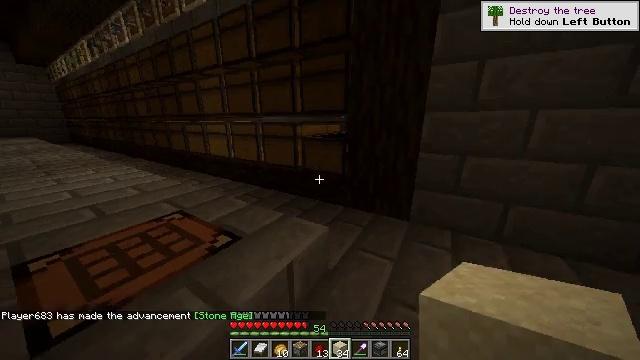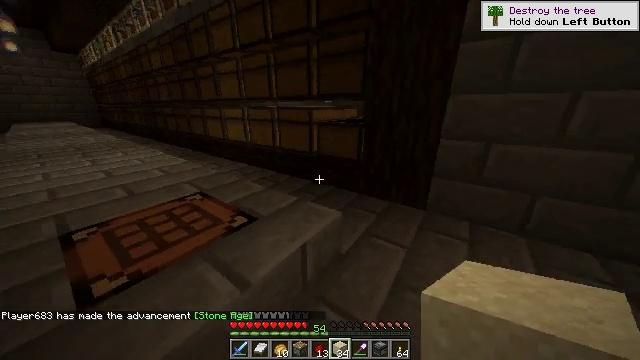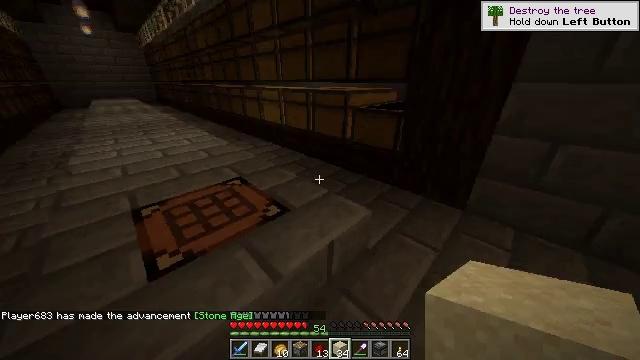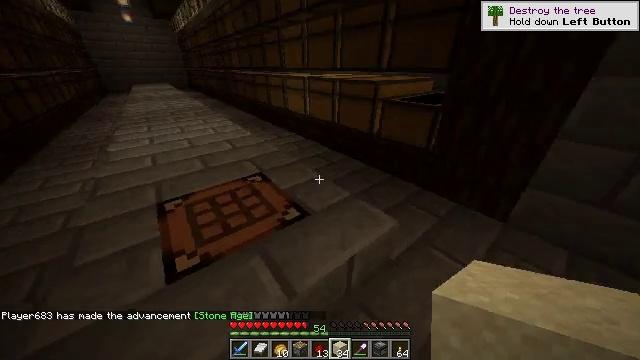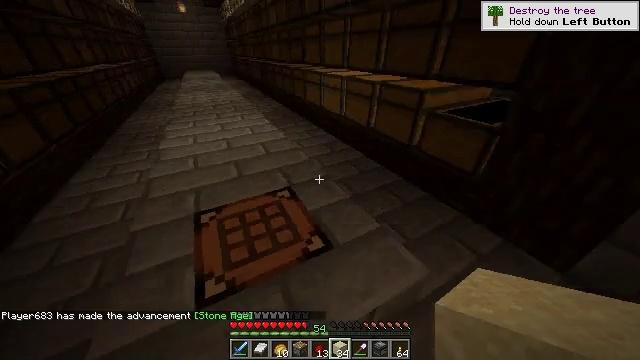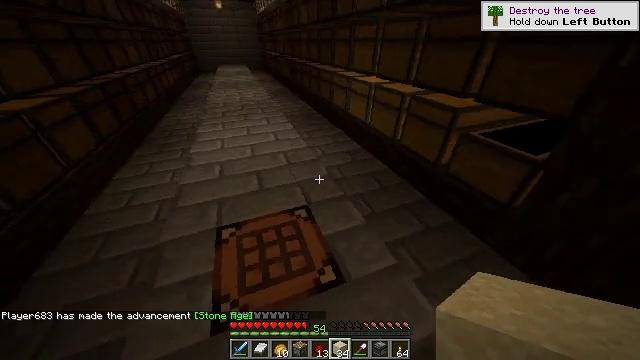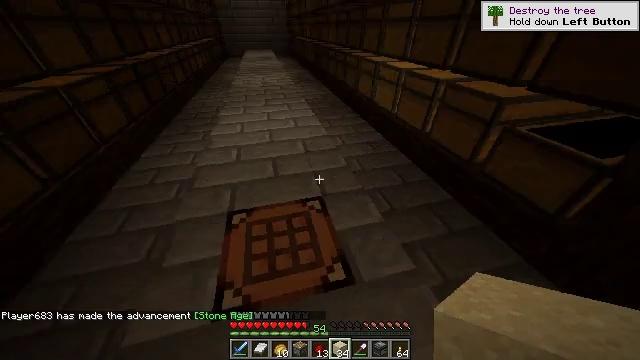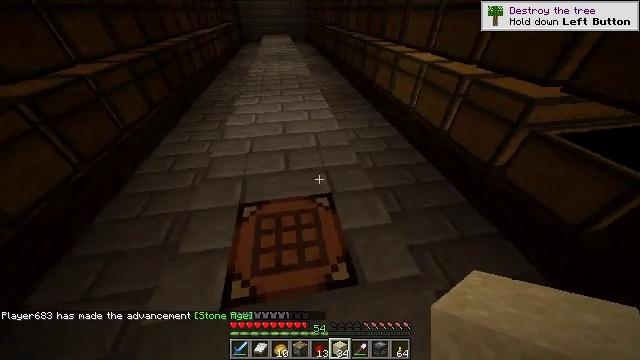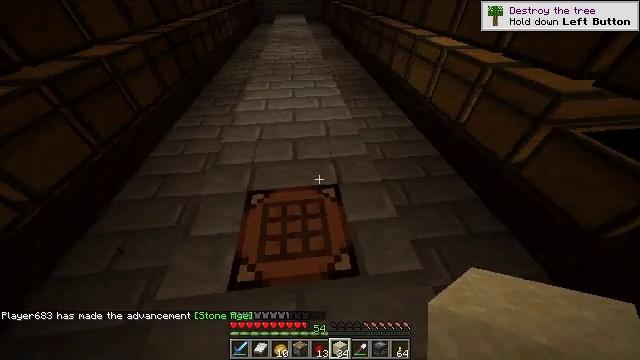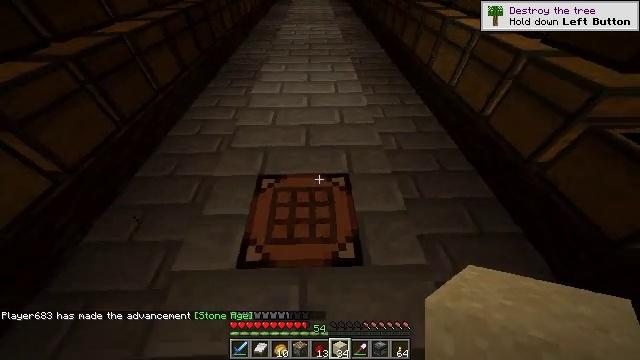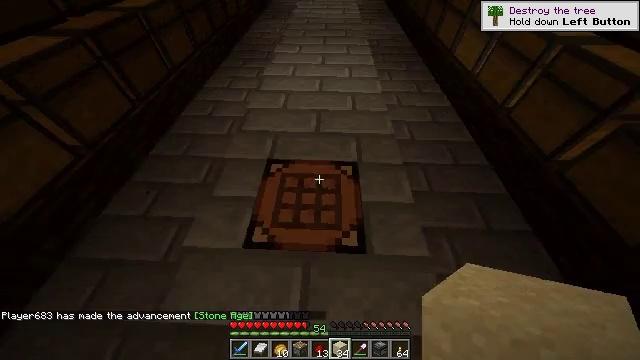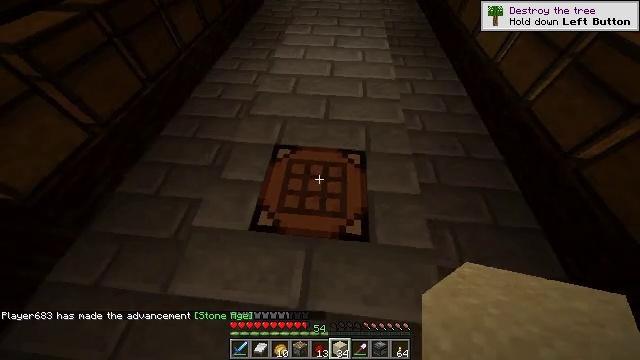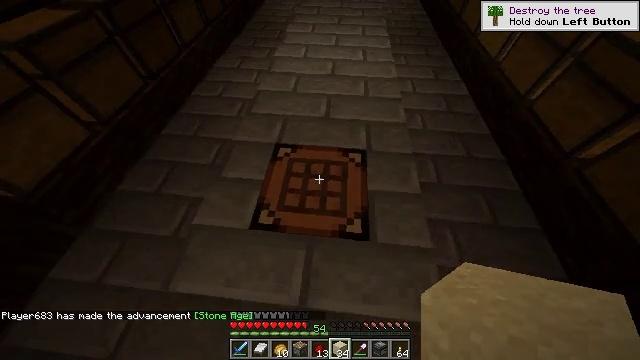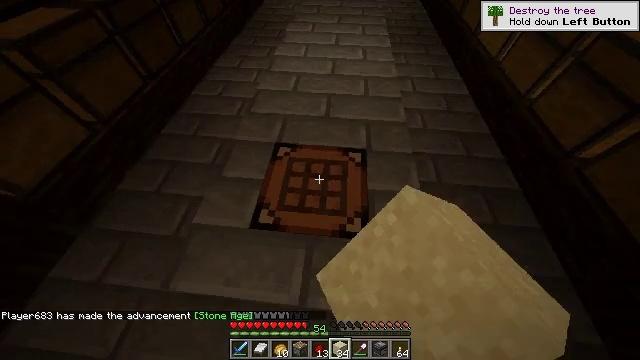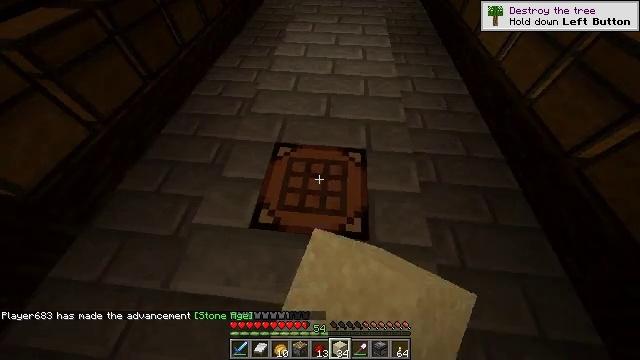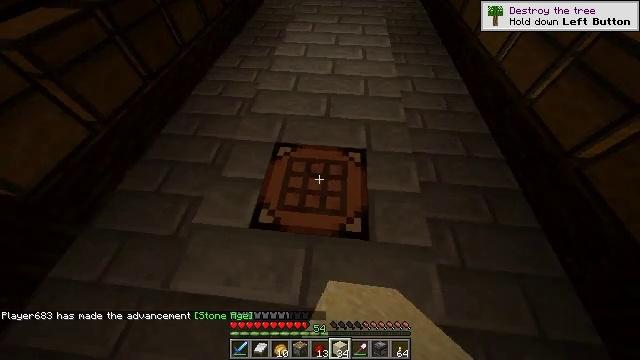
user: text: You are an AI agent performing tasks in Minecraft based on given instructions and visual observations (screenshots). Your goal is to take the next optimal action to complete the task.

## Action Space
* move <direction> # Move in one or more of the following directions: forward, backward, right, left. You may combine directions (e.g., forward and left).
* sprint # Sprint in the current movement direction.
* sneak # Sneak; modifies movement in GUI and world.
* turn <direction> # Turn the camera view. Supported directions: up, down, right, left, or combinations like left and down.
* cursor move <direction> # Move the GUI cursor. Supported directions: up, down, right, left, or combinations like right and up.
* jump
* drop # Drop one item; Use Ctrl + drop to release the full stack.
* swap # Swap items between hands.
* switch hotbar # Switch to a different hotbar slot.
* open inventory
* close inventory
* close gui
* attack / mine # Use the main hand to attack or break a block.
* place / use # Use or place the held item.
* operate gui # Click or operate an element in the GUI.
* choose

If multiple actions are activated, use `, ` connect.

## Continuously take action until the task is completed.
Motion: motion action
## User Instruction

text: Put the necessary items in the crafting grid to make an observer.
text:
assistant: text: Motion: turn left and down
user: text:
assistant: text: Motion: move forward, turn left and down
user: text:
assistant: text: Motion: move forward, turn left and down
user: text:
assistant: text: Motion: move forward, turn left and down
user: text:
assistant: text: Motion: turn left and down
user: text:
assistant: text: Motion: turn left and down
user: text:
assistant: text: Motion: turn left and down
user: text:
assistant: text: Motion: turn left and down
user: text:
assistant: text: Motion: turn left and down
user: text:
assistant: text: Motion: turn left and down
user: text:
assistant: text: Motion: turn left and down
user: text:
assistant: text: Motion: use / place
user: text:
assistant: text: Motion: use / place
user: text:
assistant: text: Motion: use / place
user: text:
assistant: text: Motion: no_op
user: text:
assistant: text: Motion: no_op
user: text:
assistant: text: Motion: open gui
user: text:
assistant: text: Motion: no_op
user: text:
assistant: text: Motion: no_op
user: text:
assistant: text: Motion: cursor move left and up
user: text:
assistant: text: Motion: cursor move left and up
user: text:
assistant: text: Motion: cursor move left and up
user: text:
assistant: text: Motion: cursor move left
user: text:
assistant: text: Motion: cursor move left
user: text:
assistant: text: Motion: cursor move left
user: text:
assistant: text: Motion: cursor move left
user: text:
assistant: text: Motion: operate gui
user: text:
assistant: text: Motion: operate gui
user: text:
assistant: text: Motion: no_op
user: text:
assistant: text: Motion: no_op